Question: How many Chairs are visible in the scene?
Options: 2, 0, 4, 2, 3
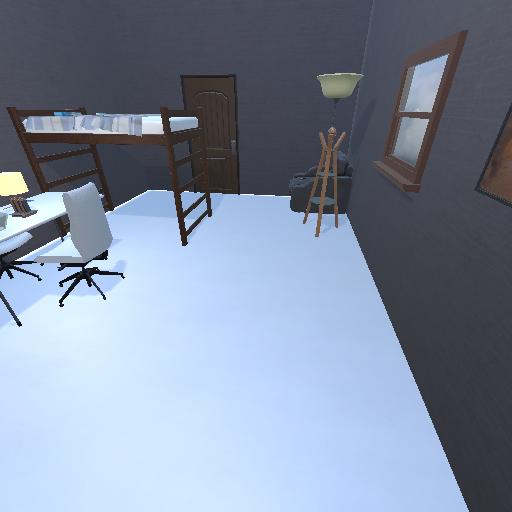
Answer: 2